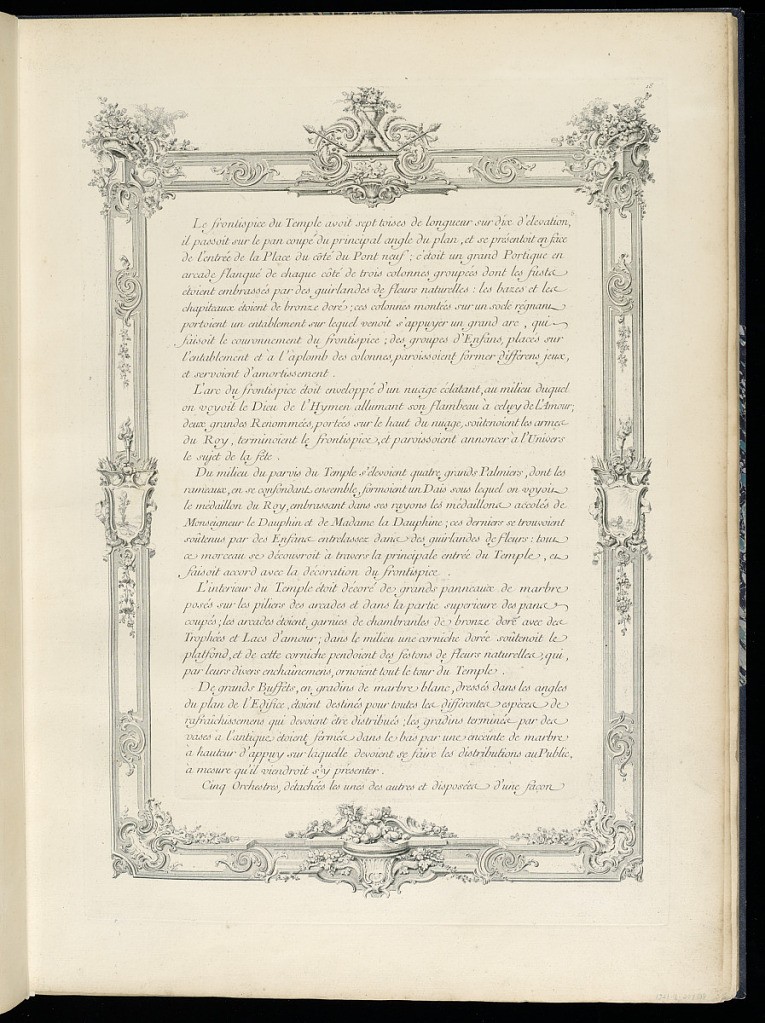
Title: Page of Text, Printed on Recto and Verso
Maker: Marie F. Lattré, French, active eighteenth century
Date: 1751
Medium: Engraving on laid paper
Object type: Bound print
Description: Page of text with elaborate border decoration, printed on recto and verso. The recto continues the description of the Wedding Temple erected at the Place Dauphine as part of the festivities held on February 23, 1745 in honor of the wedding of Louis Dauphin and Maria Teresa of Spain. The verso begins the description of the temporary hall erected at the Place Louis le Grand symbolic of Spring.